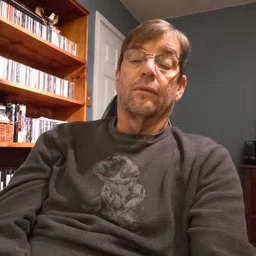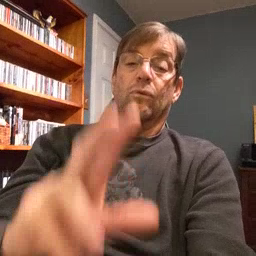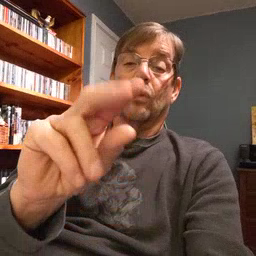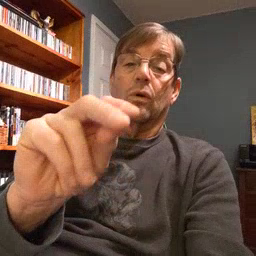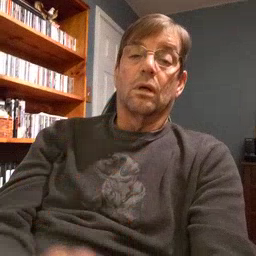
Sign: no